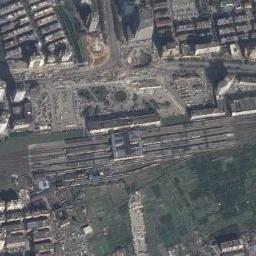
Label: railway_station